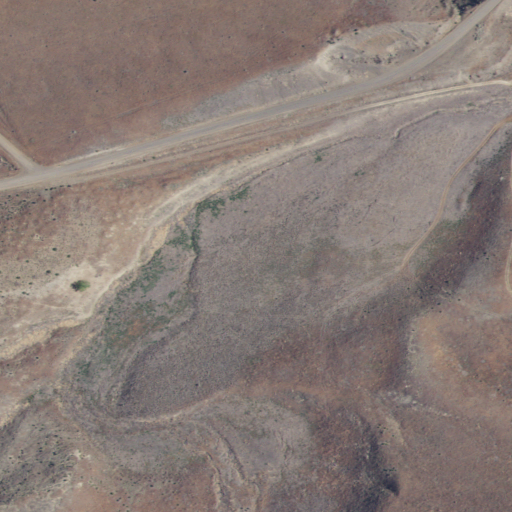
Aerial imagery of valley in Idaho named Cassia Gulch containing grassland, medium intensity development, low intensity development, open development, and shrub